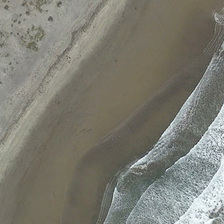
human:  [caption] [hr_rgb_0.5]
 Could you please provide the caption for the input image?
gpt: the beach is wet on the edge  and several plants are seated on it .

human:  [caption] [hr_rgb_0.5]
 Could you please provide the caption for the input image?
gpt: the brown beach between the white waves and bareland .

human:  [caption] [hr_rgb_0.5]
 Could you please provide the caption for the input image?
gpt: some clusters of green plants scattered around the beach and the sea near shoreline is yellow .

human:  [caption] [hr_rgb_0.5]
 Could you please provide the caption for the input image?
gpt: some clusters of green plants scattered around the beach and the sea near shoreline is yellow .

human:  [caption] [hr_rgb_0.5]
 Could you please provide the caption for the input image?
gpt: several lines of white waves in green ocean are near a yellow beach .